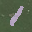
Label: 1